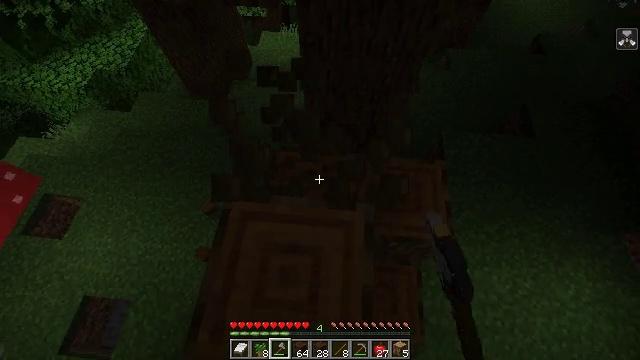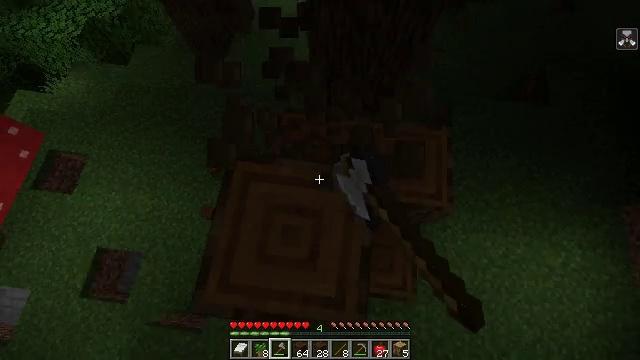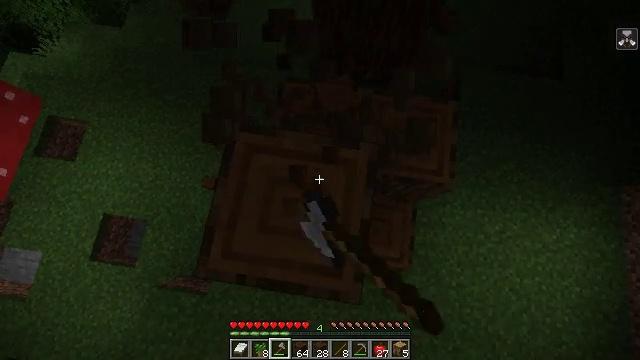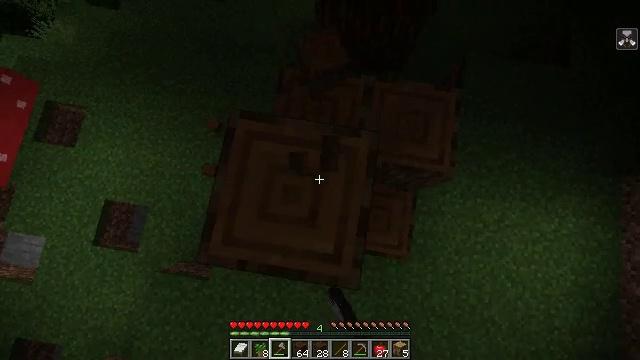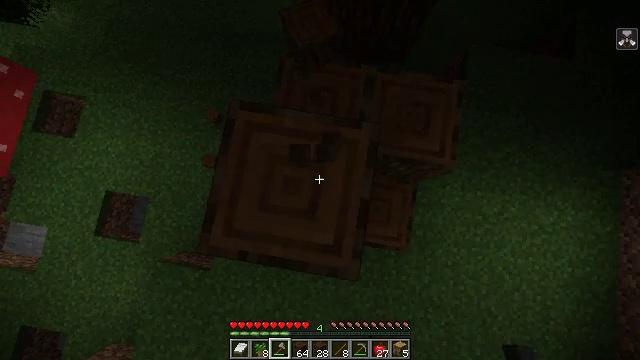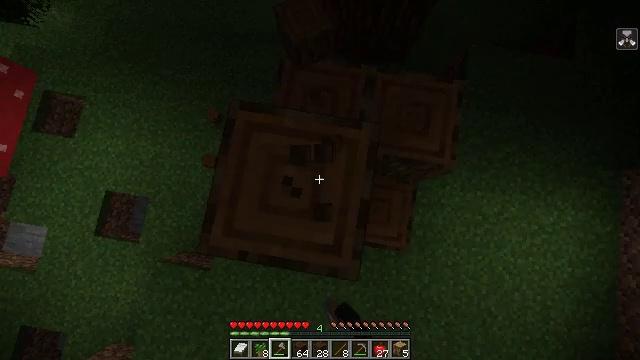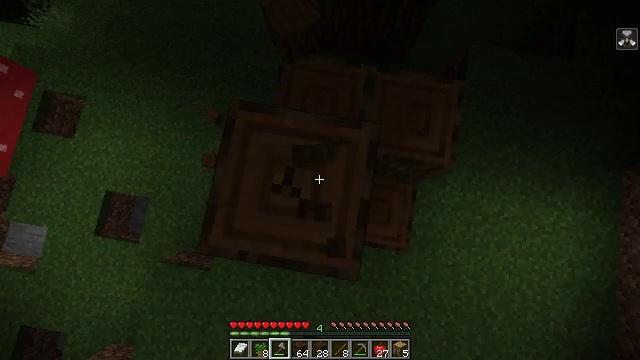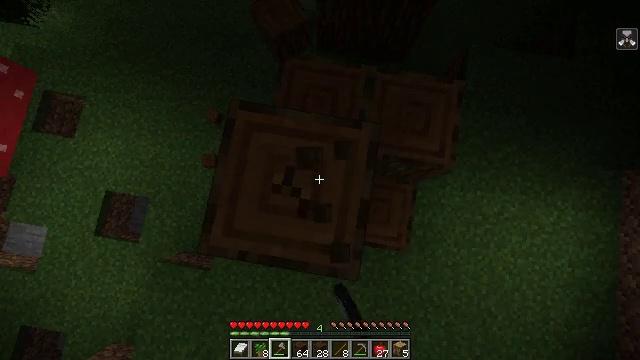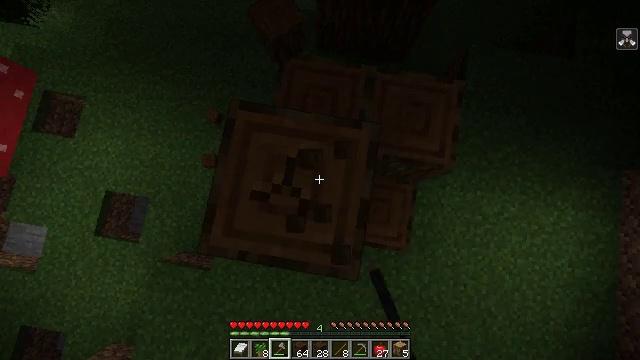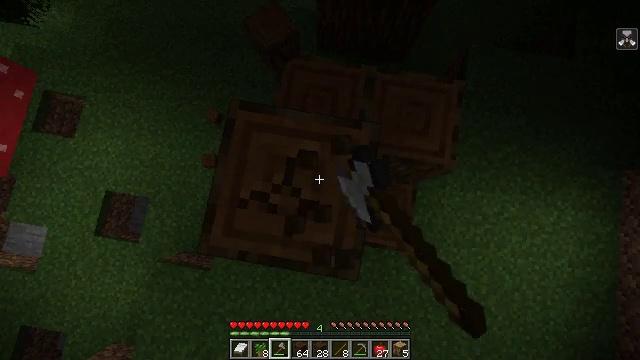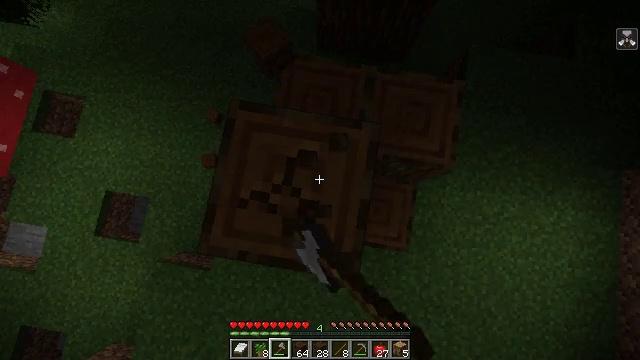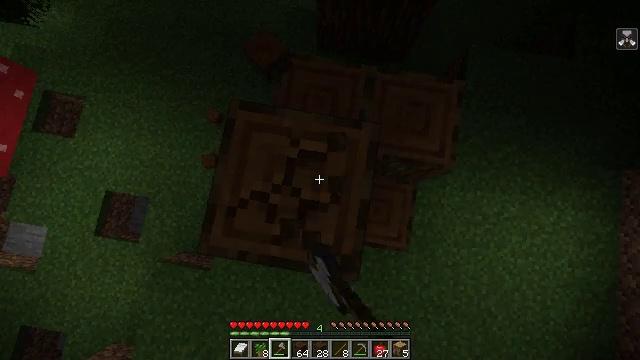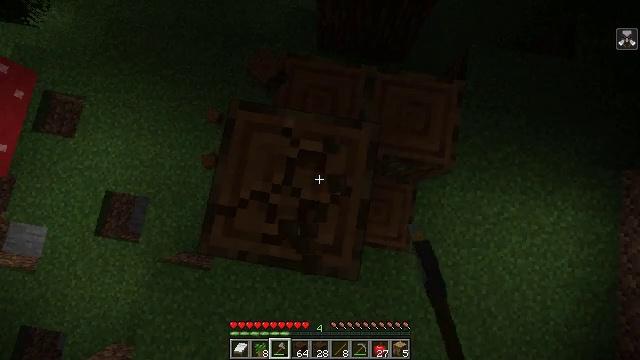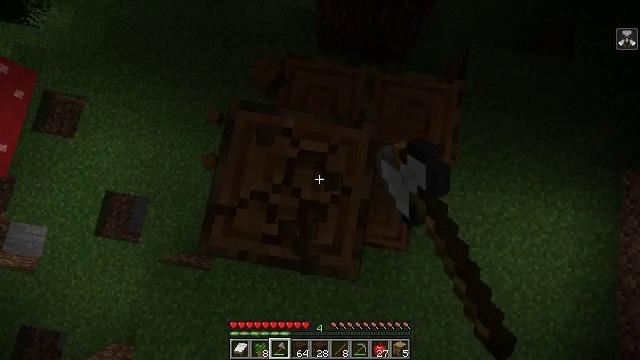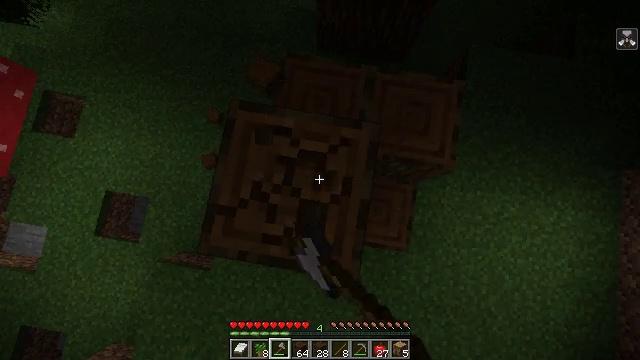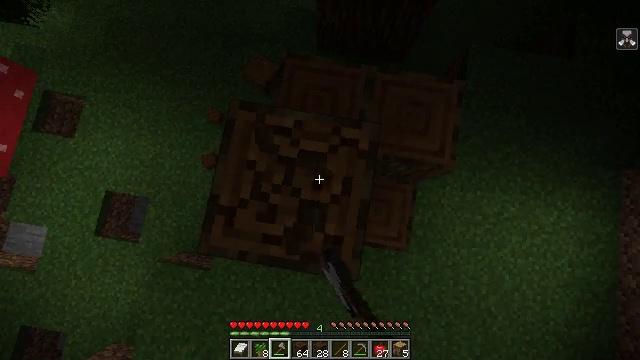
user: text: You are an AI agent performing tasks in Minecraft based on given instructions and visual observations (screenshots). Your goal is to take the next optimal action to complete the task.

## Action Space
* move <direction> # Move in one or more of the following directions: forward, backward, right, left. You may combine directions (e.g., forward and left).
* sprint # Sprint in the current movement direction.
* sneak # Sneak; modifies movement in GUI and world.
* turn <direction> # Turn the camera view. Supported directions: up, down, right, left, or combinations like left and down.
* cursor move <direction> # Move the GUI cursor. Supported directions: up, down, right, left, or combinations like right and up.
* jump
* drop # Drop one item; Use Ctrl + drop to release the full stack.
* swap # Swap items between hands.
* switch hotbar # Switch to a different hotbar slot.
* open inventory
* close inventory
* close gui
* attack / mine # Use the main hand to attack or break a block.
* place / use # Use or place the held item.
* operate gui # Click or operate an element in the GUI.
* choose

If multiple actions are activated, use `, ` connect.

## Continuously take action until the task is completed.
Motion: motion action
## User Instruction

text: Chop down the dark oak log.
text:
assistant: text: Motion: turn left and down, attack / mine
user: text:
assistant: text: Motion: turn left and down, attack / mine
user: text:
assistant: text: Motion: turn down, attack / mine
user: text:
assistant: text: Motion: turn down, attack / mine
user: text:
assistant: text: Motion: attack / mine
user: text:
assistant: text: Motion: attack / mine
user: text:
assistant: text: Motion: attack / mine
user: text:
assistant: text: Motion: attack / mine
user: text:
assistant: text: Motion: attack / mine
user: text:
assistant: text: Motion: attack / mine
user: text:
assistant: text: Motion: attack / mine
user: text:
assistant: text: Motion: attack / mine
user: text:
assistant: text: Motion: attack / mine
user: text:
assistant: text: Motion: attack / mine
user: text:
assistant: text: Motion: attack / mine
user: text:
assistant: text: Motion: attack / mine
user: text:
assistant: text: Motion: attack / mine
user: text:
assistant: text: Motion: attack / mine
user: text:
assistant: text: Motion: attack / mine
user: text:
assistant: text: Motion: attack / mine
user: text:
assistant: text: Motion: attack / mine
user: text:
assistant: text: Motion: attack / mine
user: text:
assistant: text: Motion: attack / mine
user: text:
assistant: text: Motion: attack / mine
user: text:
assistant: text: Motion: attack / mine
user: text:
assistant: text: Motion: no_op
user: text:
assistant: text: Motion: turn right and up
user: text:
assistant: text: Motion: turn right and up
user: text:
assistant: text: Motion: turn right and up
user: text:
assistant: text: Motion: attack / mine